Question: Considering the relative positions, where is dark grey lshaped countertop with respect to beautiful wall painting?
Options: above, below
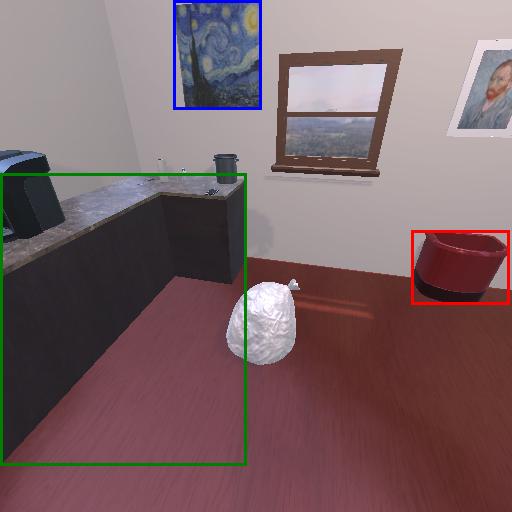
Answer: above